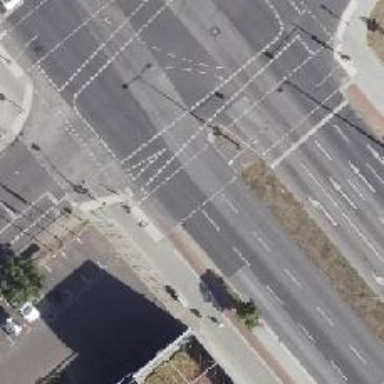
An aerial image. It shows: Footway crossing with traffic signals and central island.